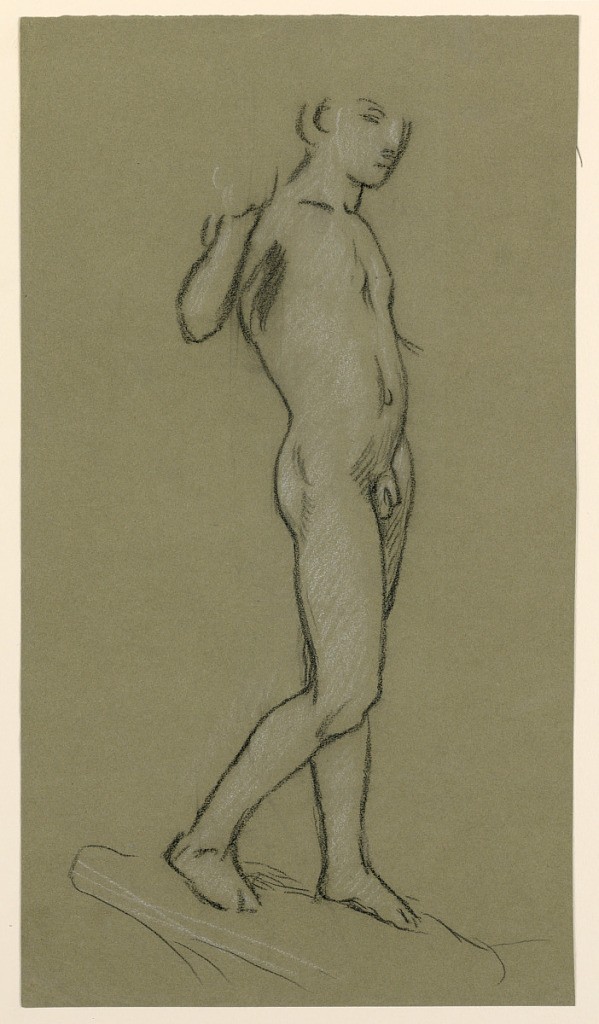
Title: figure study for a fountain design
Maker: Elihu Vedder, American, 1836 – 1923
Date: ca. 1890
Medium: black crayons, white chalk, on buff paper
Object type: Drawing
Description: vertical rectangle. The nude figure of a boy, standing, turned sharply to the right. The arms are uplifted, the left arm and right hand incompletely indicated. Pedestal suggested.